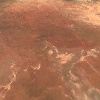
Label: land